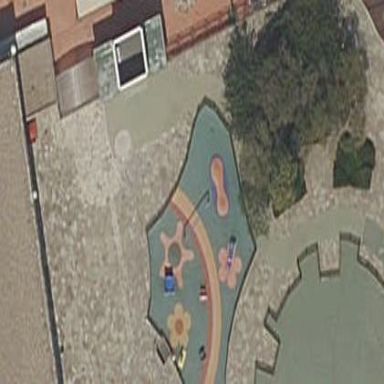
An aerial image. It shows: Playground area for leisure land.